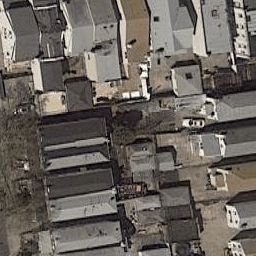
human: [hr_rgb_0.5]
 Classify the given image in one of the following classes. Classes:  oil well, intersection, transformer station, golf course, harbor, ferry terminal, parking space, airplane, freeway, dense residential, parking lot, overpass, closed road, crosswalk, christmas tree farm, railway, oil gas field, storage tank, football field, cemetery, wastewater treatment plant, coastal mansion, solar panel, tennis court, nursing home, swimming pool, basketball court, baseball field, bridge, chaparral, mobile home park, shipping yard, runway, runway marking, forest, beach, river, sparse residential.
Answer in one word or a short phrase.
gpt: dense residential